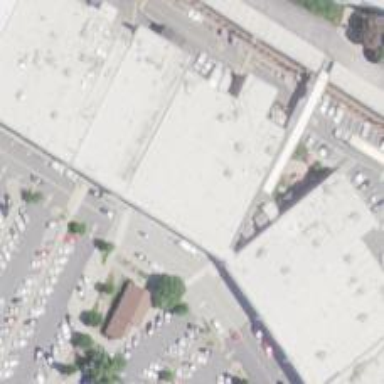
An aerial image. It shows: Retail building.